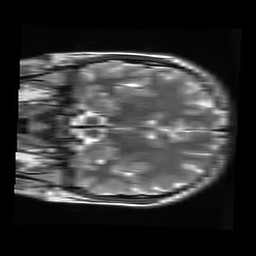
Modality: T2w
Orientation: coronal
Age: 22
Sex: female
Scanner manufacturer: ge
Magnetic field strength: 3 T
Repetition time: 5.738 s
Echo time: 0.09688 s